Field crop: maize
Growth stage: 2
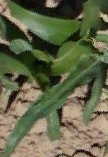
Species: maize